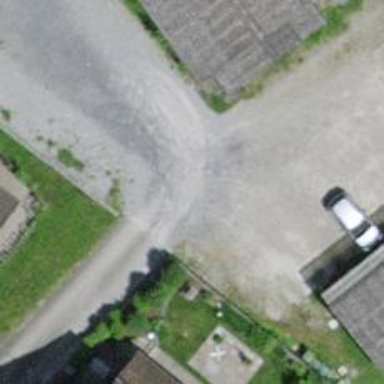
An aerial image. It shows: Unpaved driveway with service road designation.